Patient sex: F
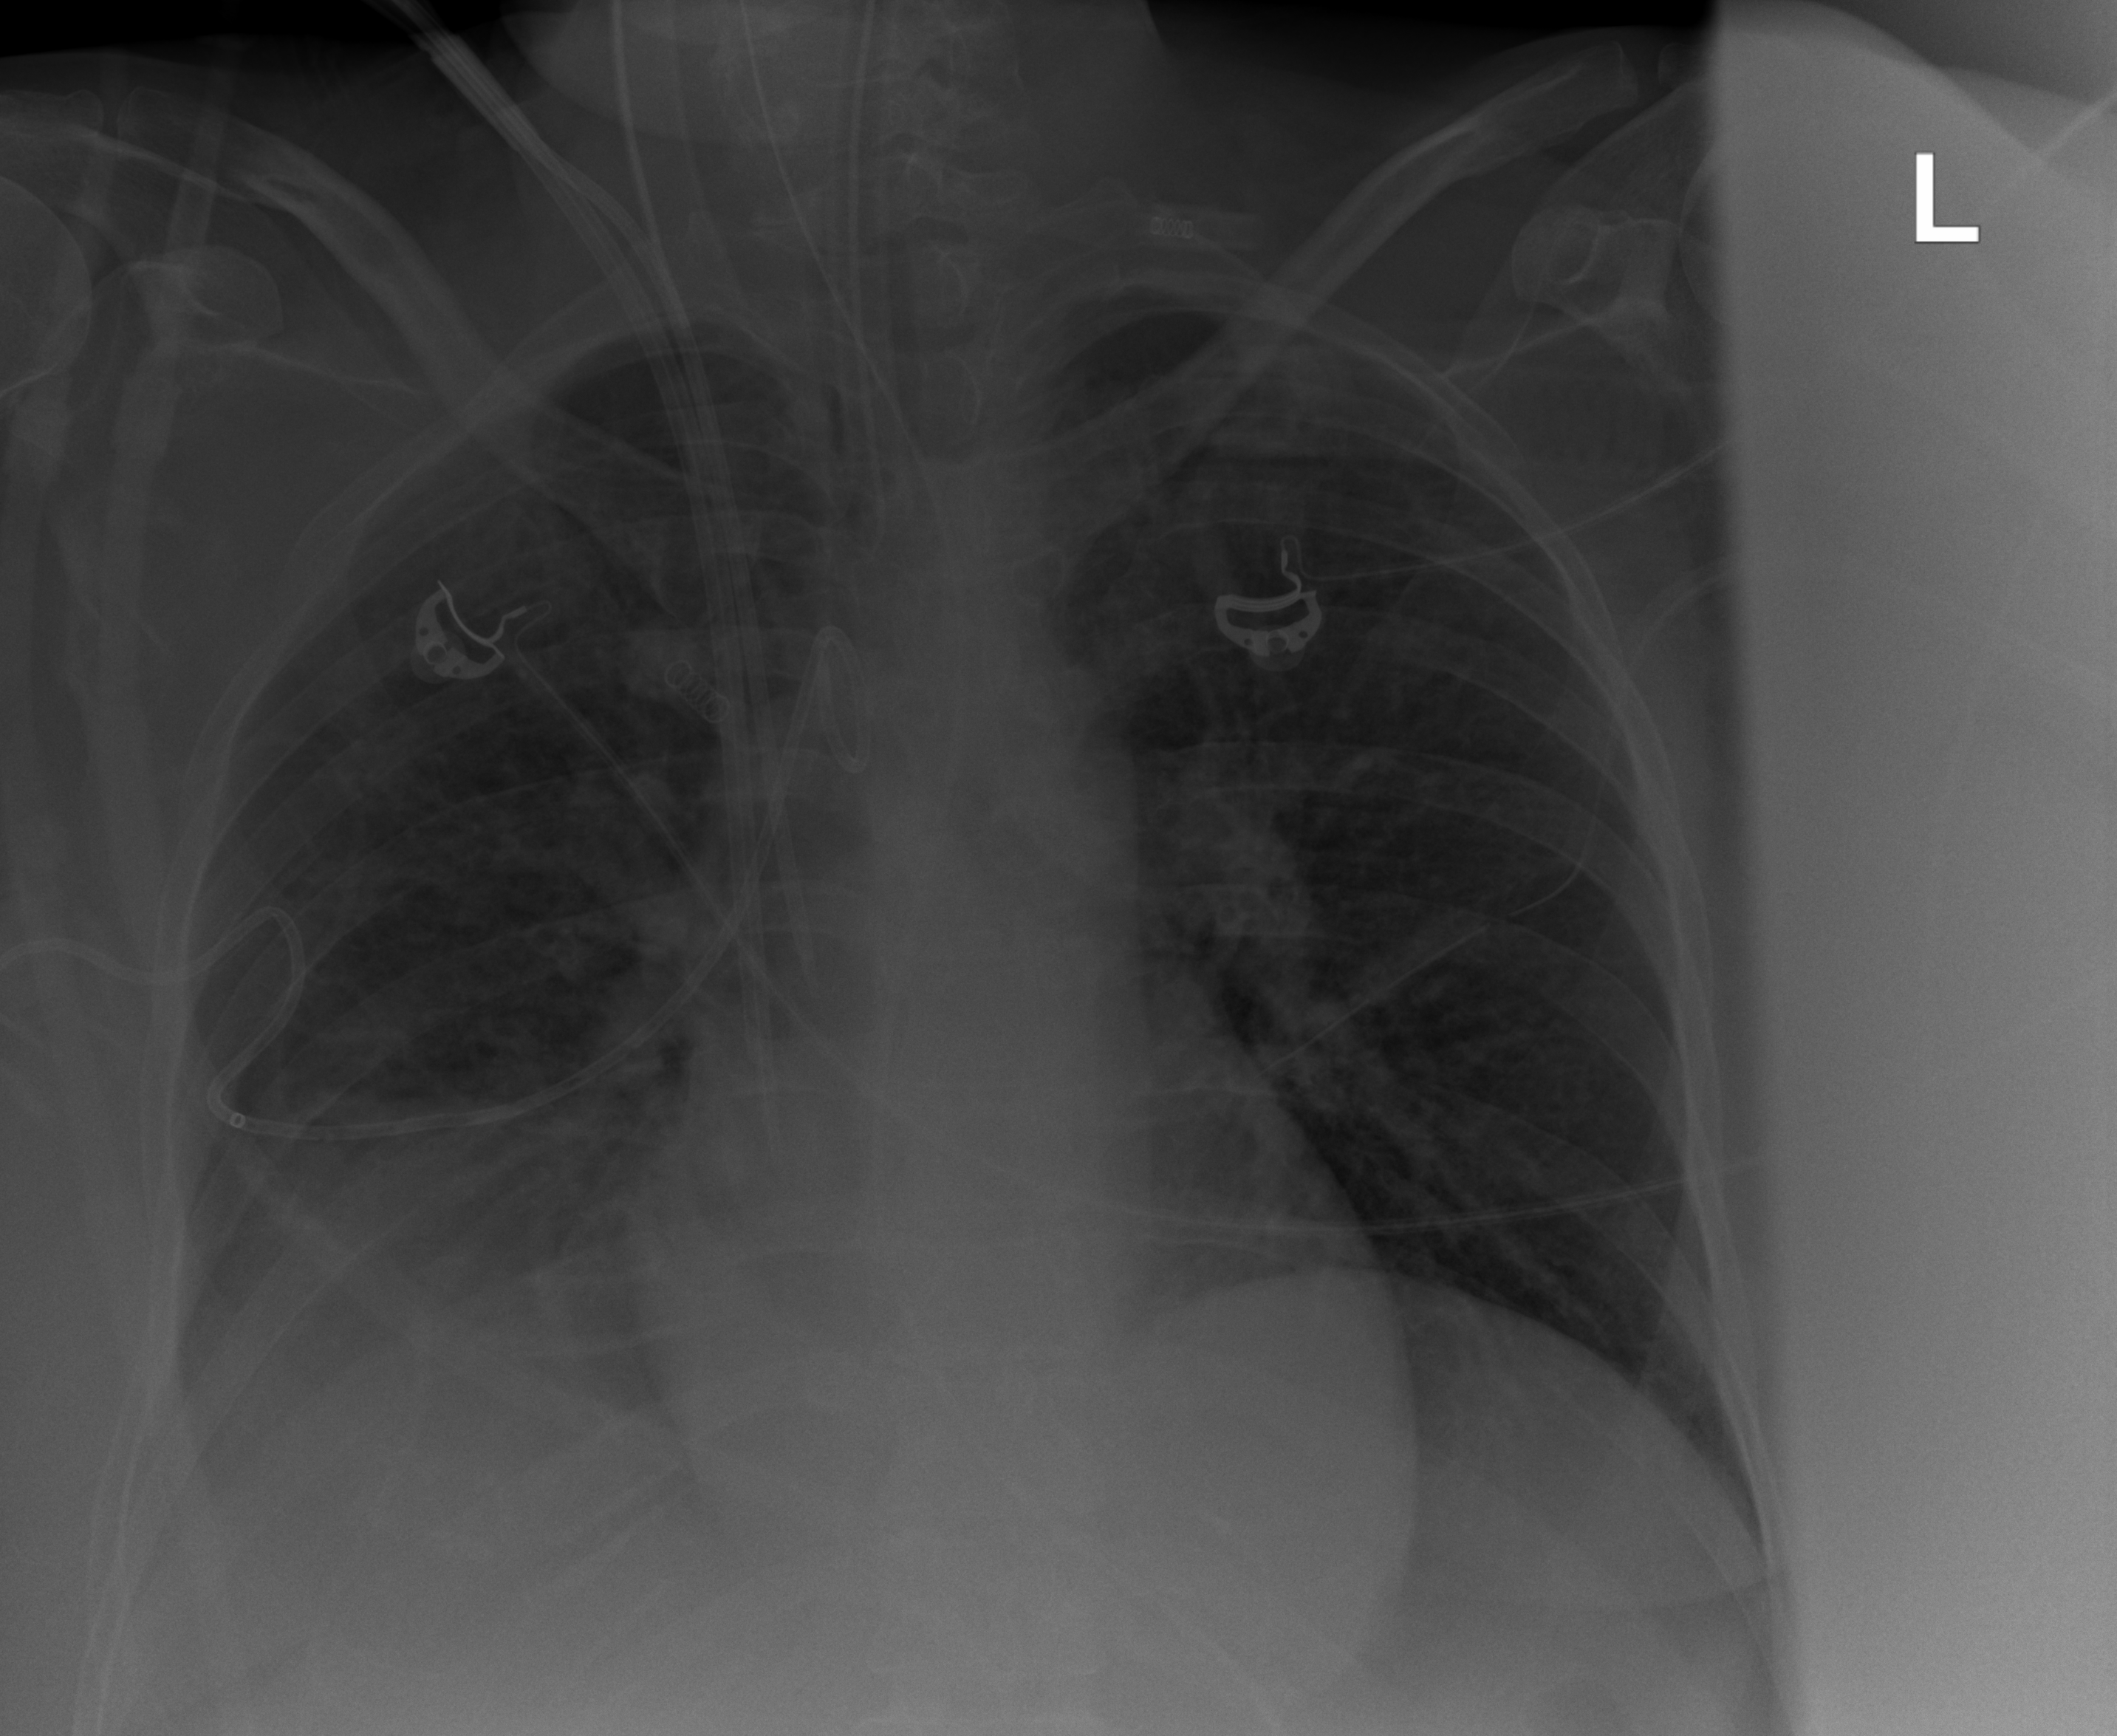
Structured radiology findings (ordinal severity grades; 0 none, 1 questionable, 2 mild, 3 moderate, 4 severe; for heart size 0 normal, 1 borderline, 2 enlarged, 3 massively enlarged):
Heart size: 0
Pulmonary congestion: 1
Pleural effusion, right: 1
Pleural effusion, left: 0
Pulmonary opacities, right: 2
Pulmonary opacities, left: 2
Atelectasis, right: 3
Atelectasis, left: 0